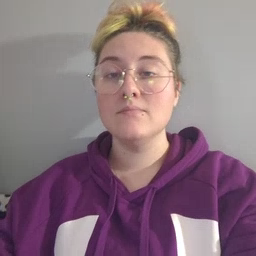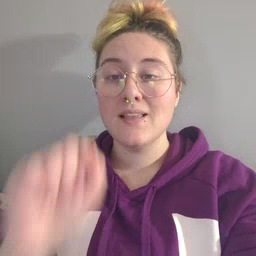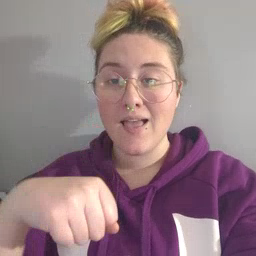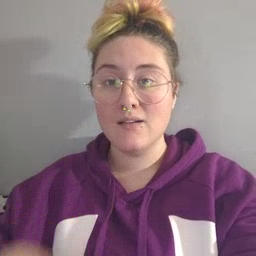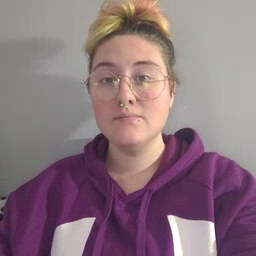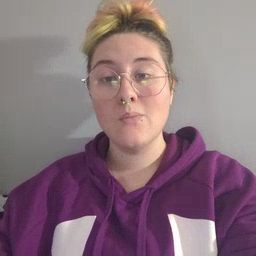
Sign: can